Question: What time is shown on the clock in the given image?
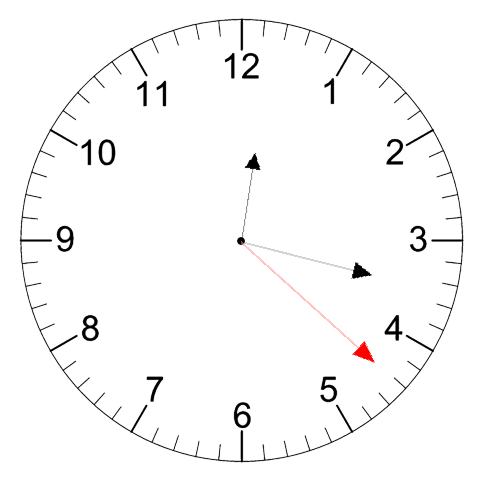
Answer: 12:17:22